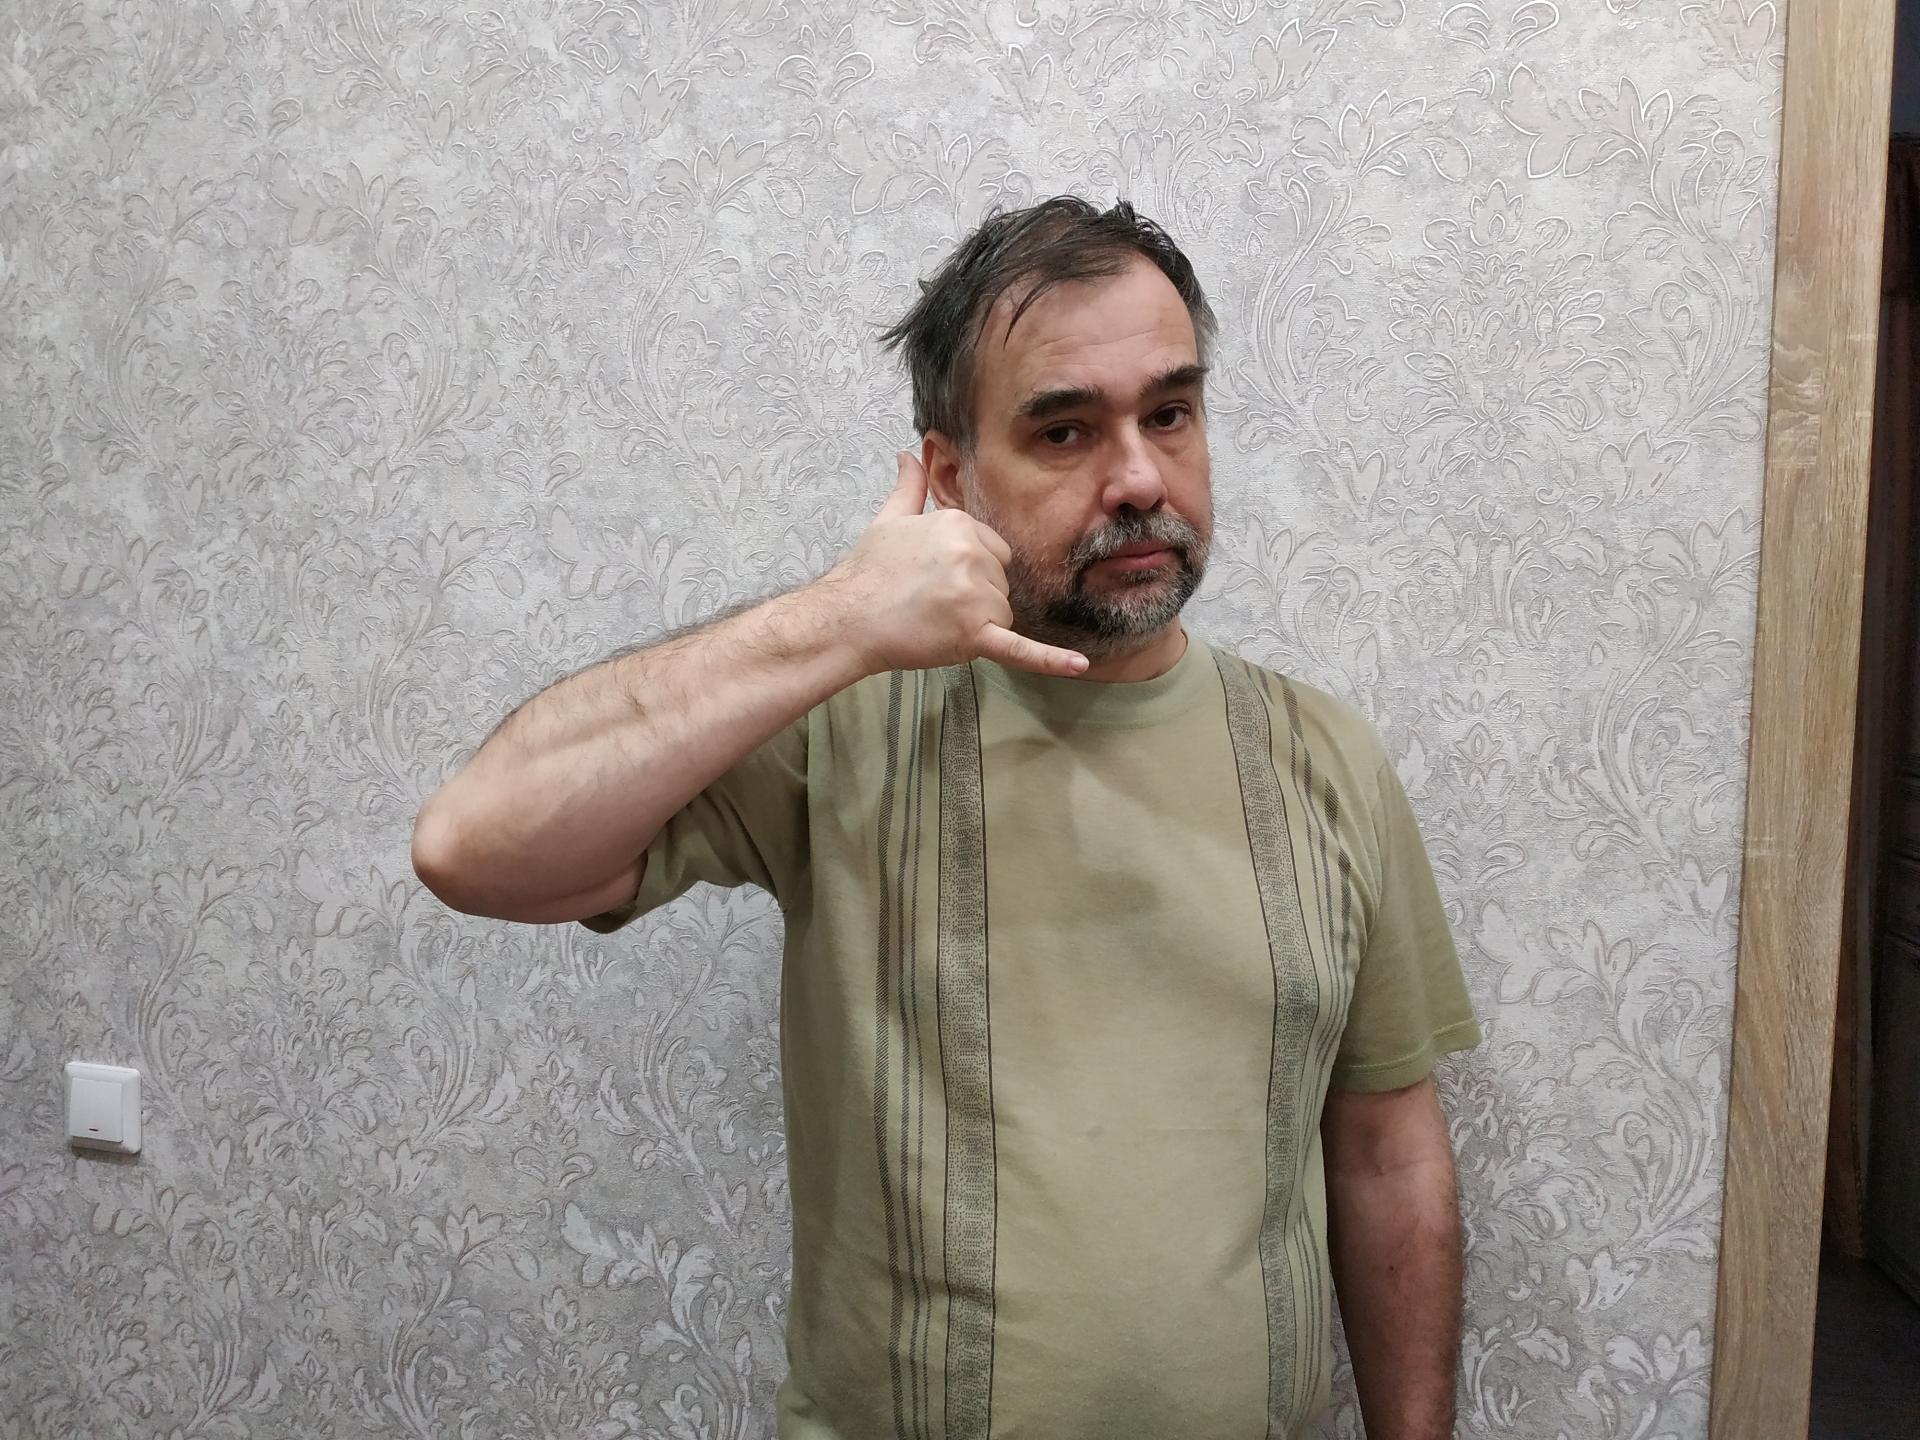
Label: clear